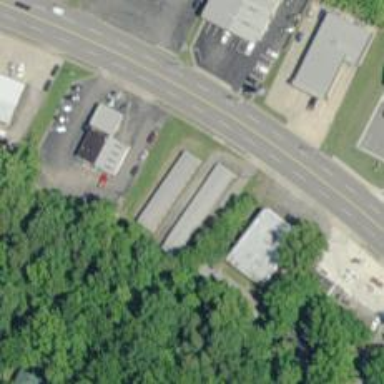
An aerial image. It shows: Mini storage office.